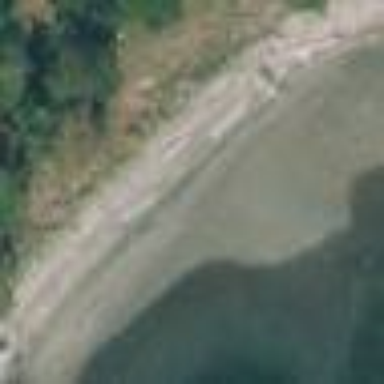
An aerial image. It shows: Scenic beach with natural beauty.